Question: '''
class Solution {
public:
static int m=INT_MIN; // it shows error: non-const static data member must
be initialized out of line.(why?)
using "int m=INT_MIN" is fine.
int func(TreeNode*root){
if(root==NULL){
return 0;
}
int l=max(func(root->left),0);
int r=max(func(root->right),0);
m=max(l+r+root->val,m);
return max(l,r)+root->val;
}
int maxPathSum(TreeNode* root) {
if(root==NULL)
{
return 0;
}
m=INT_MIN;
int x=func(root);
return m;
}
};
'''
I need to update the value of variable 'm'. Therefore I am using 'static int' data type. But the following error is coming.
Using 'int' instead of 'static int' is working fine. But why is 'static int' giving error?

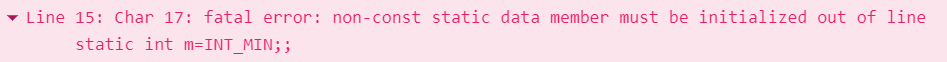
Answer: Bjarne Stroustrup explains this <URL>:
> A class is typically declared in a header file and a header file is
typically included into many translation units. However, to avoid
complicated linker rules, C++ requires that every object has a unique
definition. That rule would be broken if C++ allowed in-class
definition of entities that needed to be stored in memory as objects.
As said by Stroustrup, every class needs a unique definition. Now, as we know static members are associated directly with their class. Now consider the two cases:
1. The static member is also constant, then its initialization is allowed inline because the compiler can make its own optimisations and treat this member as a compile-time constant because it is guaranteed that its value will never change. So, as the value of this member is fixed, the definition of the class with which this member is associated is also fixed. So, the initialization is allowed inline.
2. The static member is not constant. Then its value can change later on during the execution of the program. So, the compiler can not make compile-time optimisations on this member. Hence, to prevent the complications that may arise while trying to initialize such a member when the class is loaded, inline initialisation of such members is not allowed.
When I heard about this concept the very first time, I was also confused because it is not in accordance with the principle of orthogonality that is a feature desired by programmers. The principle of orthogonality will state that since we can combine 'int' and 'static'; and 'int' and 'const', we should be able to write 'static const int' and 'static int' in a similar fashion. But this case here is an example of a situation where the developer of a language has to give up orthogonality for the users of the language in exchange of the simplicity of the compilation process.
Have a look at the concept of orthogonality <URL>